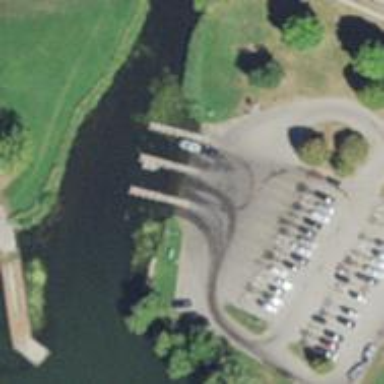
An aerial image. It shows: Slipway on leisure land.